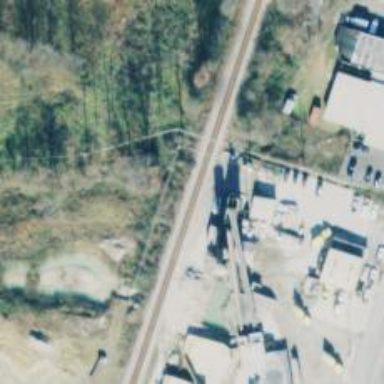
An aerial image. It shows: Railway spur junction.